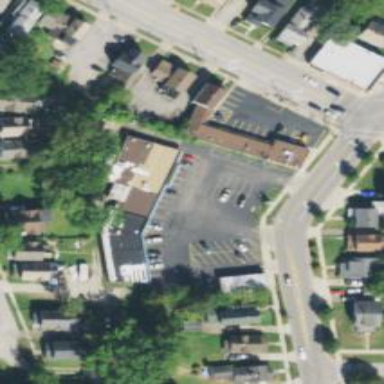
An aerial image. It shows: Convenience shop.